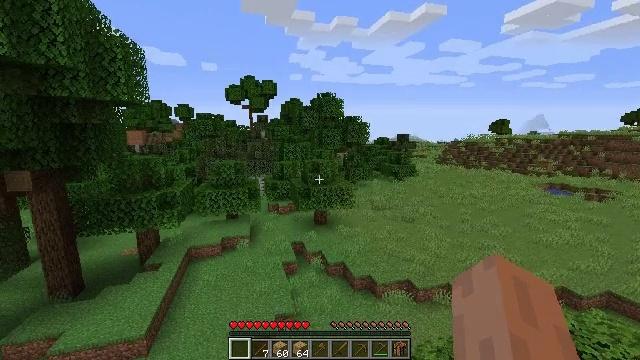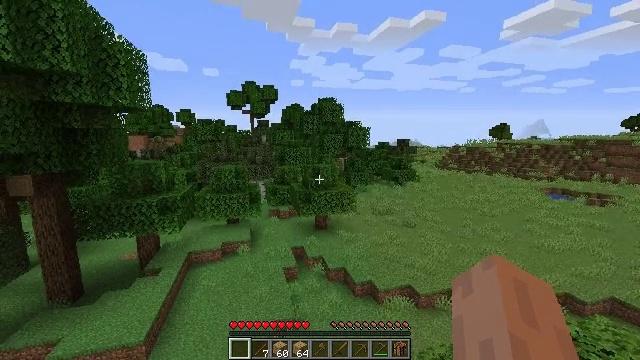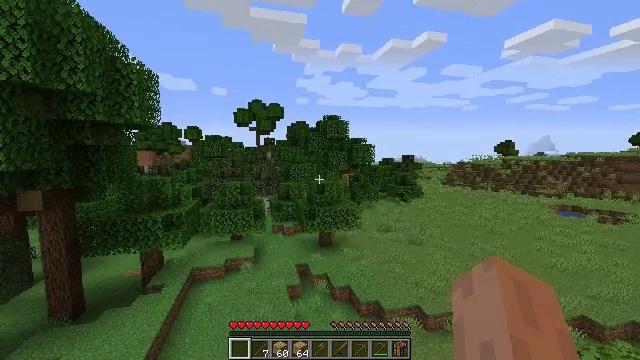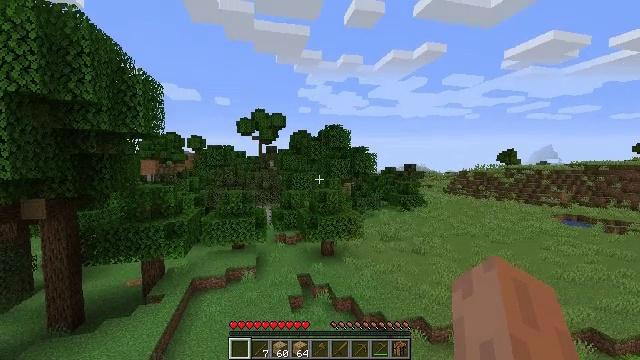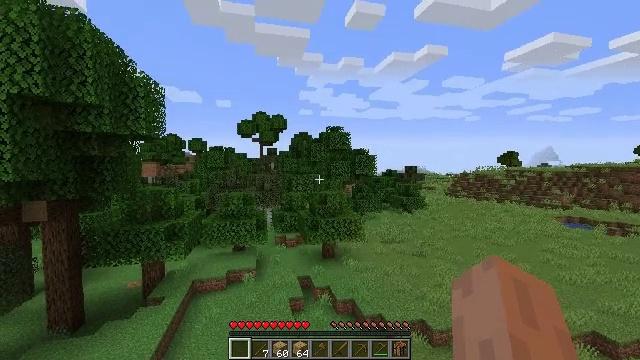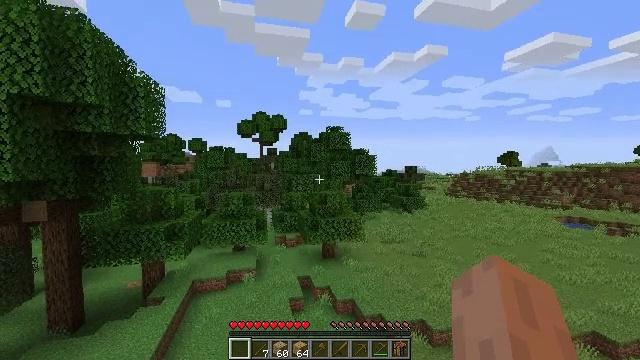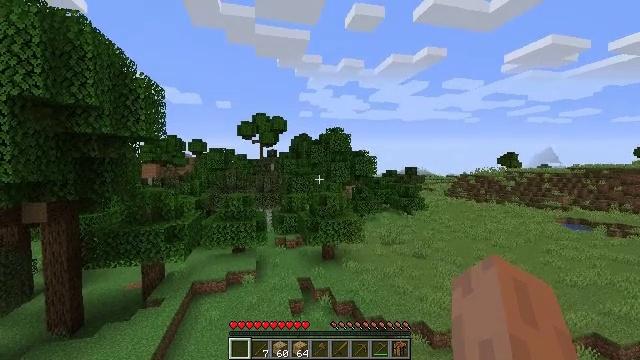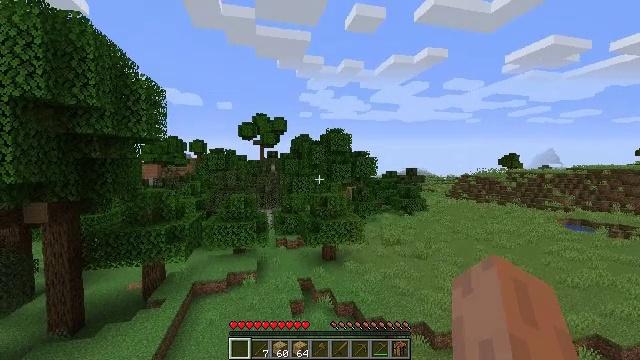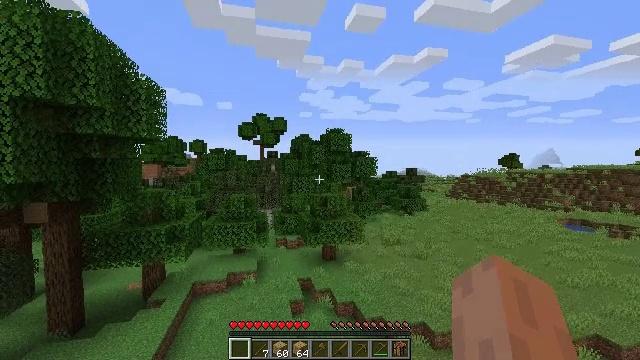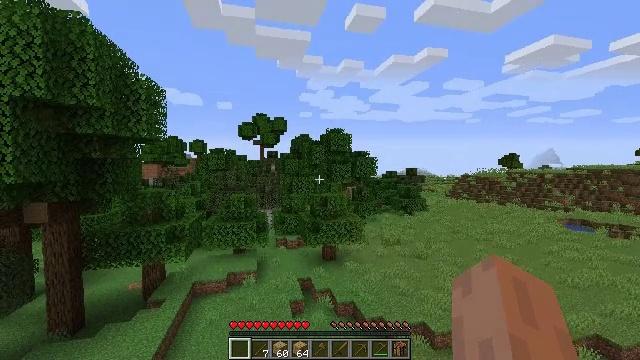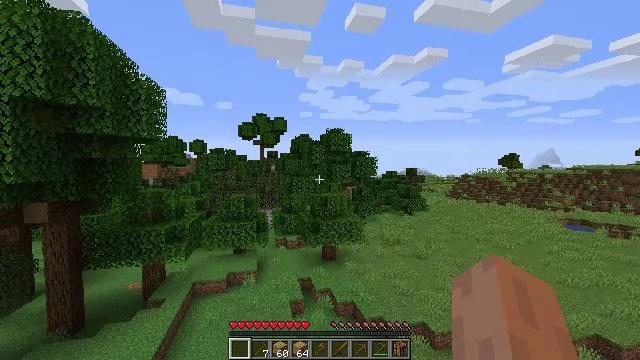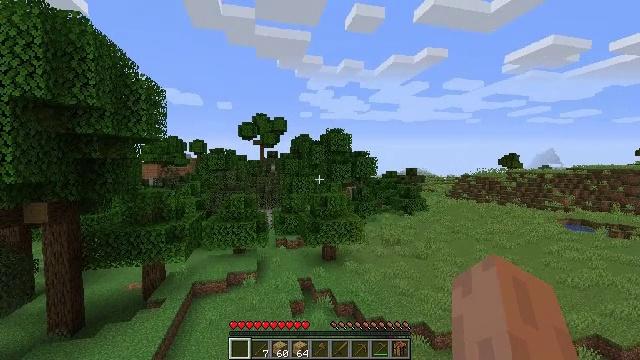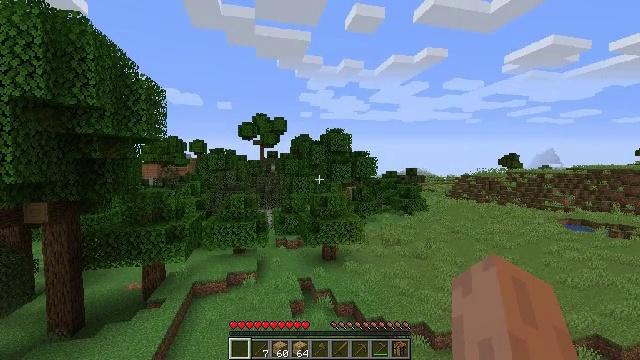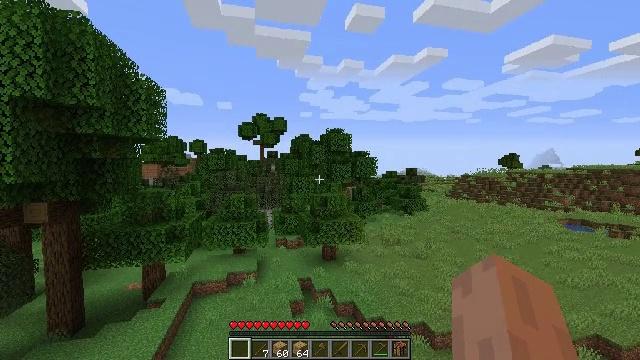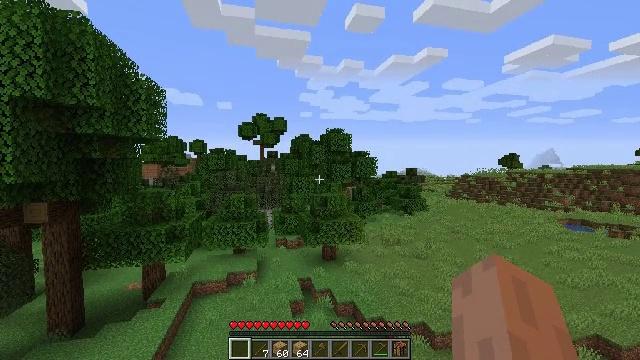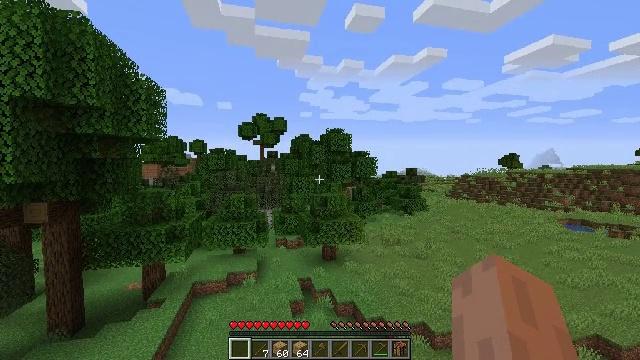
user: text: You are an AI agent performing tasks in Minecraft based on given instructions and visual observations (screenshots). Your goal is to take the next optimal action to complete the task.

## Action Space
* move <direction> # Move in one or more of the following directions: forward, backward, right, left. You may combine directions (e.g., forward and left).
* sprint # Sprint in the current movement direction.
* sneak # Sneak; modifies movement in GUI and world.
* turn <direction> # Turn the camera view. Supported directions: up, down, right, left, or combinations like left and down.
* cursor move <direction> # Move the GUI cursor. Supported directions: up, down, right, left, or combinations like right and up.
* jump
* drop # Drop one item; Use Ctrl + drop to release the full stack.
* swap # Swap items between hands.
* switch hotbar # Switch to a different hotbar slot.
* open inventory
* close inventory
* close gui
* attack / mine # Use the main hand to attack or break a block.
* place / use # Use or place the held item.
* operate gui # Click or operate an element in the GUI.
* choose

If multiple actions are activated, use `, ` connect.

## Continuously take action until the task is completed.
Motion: motion action
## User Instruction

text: Gather oak leaves by attacking.
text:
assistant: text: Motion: turn up
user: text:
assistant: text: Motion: turn left and up
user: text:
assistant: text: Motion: turn up
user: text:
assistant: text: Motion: no_op
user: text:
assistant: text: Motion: no_op
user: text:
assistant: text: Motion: no_op
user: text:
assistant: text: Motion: no_op
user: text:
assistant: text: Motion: no_op
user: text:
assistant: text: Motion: no_op
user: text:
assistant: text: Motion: no_op
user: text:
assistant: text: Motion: no_op
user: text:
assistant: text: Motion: no_op
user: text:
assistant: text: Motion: no_op
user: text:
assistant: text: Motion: no_op
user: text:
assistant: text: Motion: no_op
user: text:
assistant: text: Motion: no_op
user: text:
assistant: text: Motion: no_op
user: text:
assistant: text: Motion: no_op
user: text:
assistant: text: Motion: no_op
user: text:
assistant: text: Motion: no_op
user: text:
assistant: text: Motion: no_op
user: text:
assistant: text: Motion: no_op
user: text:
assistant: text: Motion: no_op
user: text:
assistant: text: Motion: no_op
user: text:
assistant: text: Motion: no_op
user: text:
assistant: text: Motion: no_op
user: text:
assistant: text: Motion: turn down
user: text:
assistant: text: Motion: turn right and down
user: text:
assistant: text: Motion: turn right and down
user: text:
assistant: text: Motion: turn right and down